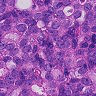
Metastatic tissue present: yes